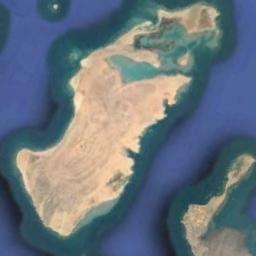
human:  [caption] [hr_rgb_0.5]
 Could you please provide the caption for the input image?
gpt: The land on the island is uneven .

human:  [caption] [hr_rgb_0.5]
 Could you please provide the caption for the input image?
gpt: Irregularly shaped yellow-brown island surrounded by blue sea water with other small islands .

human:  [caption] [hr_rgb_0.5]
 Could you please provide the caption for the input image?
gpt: There are several islands of different sizes .

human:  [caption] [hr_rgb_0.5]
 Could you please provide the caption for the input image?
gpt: The two islands without vegetation are surrounded by light blue waters .

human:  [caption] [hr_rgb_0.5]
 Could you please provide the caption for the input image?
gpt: There are yellow islands on a blue sea .